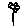
Label: flower